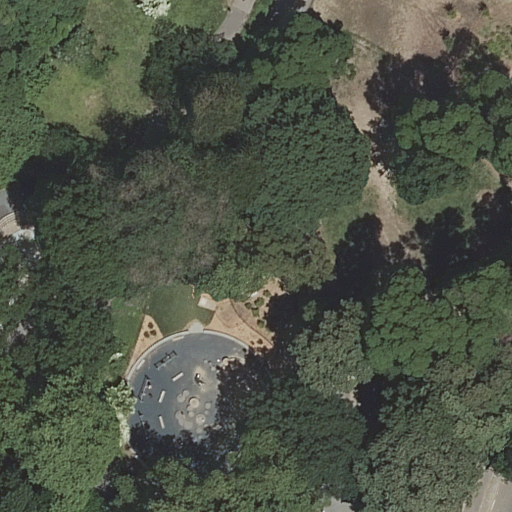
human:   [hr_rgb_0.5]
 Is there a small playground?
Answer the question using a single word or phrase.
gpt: no

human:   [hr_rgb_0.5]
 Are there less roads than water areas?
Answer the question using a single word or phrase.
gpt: no

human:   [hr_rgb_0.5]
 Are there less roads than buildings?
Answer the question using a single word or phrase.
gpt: no

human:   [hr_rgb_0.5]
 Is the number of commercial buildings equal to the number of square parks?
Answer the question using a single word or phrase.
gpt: yes

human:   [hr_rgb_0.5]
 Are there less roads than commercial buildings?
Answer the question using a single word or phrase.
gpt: no

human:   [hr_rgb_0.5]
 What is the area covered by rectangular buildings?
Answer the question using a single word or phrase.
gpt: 0m2

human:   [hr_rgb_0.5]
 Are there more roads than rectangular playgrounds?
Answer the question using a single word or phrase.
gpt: yes

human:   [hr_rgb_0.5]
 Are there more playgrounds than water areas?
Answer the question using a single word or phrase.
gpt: yes

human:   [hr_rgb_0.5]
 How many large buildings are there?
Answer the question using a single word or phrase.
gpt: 0

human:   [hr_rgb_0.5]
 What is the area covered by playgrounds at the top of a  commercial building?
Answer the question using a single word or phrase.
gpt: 0m2

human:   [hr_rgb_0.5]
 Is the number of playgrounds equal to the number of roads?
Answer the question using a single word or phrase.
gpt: no

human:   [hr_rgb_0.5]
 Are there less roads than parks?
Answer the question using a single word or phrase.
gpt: no

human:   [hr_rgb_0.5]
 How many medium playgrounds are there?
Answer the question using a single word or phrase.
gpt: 0

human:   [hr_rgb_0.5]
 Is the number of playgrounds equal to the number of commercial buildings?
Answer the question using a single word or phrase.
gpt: no

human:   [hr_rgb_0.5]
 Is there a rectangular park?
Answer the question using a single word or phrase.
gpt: yes

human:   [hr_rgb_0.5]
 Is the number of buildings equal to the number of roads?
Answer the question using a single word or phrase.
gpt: no

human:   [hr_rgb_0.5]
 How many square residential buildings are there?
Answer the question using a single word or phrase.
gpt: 0

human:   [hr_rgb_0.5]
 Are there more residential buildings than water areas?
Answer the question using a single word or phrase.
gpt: no

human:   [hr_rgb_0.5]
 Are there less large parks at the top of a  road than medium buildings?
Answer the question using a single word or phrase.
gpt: no

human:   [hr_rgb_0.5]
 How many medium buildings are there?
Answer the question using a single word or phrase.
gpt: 0

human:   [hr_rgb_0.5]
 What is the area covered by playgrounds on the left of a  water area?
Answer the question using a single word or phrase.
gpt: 0m2

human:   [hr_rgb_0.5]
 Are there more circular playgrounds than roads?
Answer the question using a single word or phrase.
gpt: no

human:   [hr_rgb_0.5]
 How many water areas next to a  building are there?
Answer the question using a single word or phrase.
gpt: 0

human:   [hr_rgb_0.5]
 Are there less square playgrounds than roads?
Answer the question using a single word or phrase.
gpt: yes

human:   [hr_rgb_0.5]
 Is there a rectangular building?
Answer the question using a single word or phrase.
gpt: no

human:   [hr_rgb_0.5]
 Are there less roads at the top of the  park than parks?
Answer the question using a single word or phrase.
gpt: yes

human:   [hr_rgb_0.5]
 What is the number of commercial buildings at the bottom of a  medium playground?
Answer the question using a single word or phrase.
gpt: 0

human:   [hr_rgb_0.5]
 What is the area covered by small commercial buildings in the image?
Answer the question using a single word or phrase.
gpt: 0m2

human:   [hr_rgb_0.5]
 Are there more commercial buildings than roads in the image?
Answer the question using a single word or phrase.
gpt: no

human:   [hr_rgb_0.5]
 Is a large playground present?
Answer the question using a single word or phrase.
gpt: yes

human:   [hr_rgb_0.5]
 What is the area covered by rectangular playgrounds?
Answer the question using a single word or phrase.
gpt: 759m2

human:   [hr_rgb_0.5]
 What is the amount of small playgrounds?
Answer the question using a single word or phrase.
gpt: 0

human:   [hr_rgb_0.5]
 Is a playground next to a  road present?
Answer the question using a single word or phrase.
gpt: yes

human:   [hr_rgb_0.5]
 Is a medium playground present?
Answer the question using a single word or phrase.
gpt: no

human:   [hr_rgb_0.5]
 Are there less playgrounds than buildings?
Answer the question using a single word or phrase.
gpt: no

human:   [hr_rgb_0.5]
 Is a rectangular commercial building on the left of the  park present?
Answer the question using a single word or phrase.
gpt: no